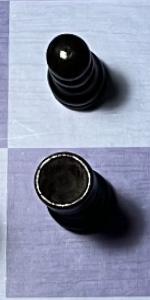
Label: Rook_Black